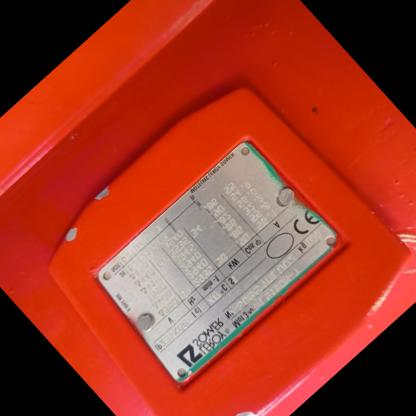
Klasa: tabliczka-znamionowa